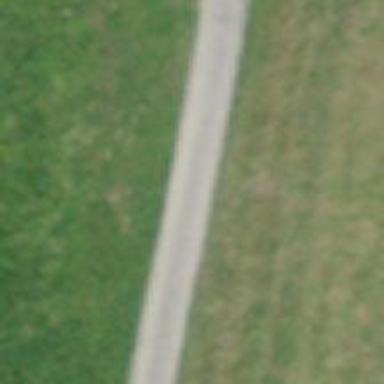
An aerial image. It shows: Paved track with grade1 quality.